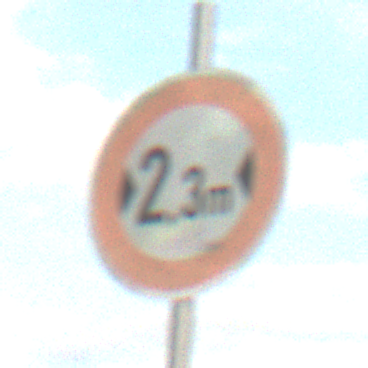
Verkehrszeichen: TatsaechlicheBreite2Komma3
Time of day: SunriseSunset
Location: Outdoor (RoadRail)
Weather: PartlyCloudy
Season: NotSpecified
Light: Natural